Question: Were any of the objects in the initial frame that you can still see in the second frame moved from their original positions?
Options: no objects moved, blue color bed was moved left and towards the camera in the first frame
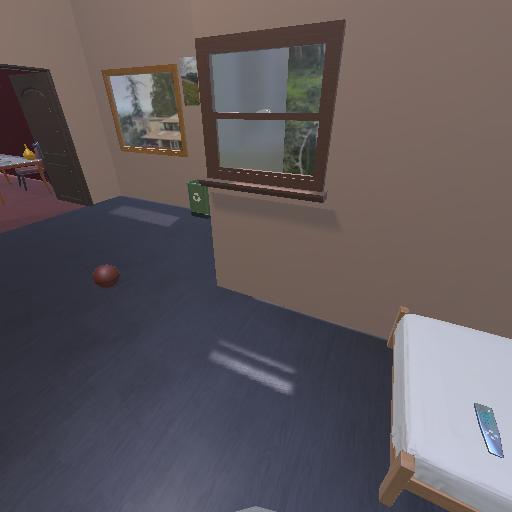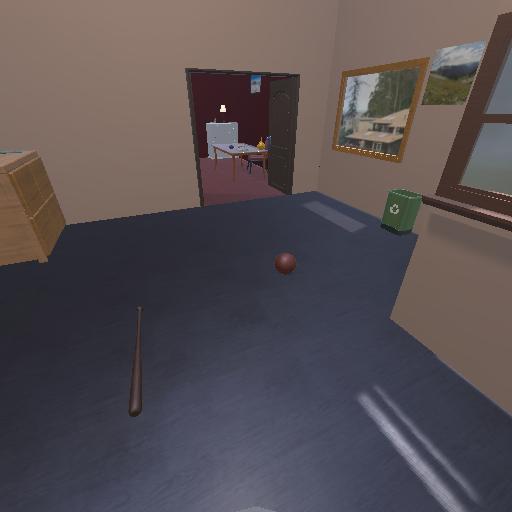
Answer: no objects moved